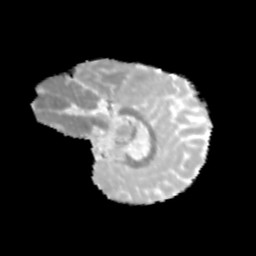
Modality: MD
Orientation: sagittal
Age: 9
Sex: male
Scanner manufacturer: siemens
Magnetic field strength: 3 T
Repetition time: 3.8 s
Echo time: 0.07 s